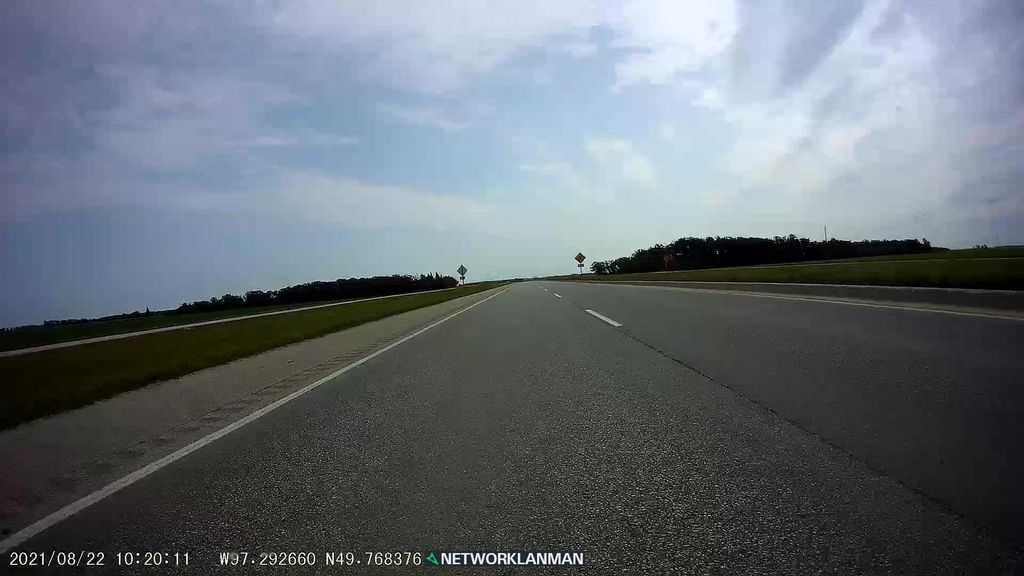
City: winnipeg